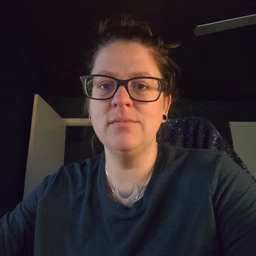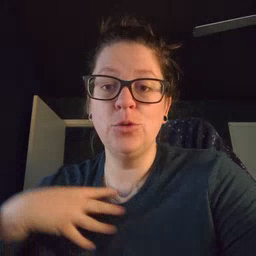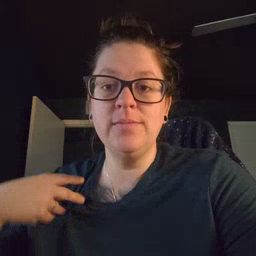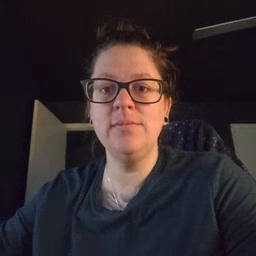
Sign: zebra